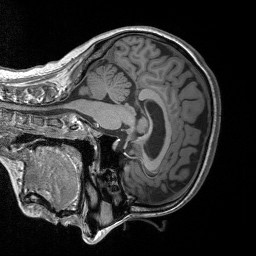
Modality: T1w
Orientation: sagittal
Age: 40
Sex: female
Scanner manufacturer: siemens
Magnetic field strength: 3 T
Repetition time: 2.53 s
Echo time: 0.00219 s